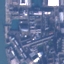
Label: Industrial